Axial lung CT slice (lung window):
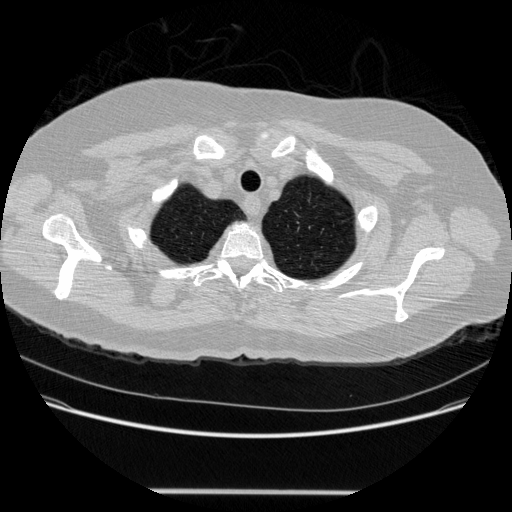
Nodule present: no